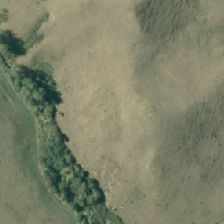
Land cover: grose_broom